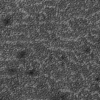
Atmospheric dust classification: not_dusty